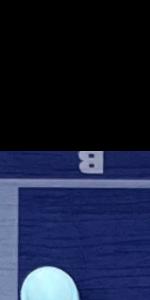
Label: Empty